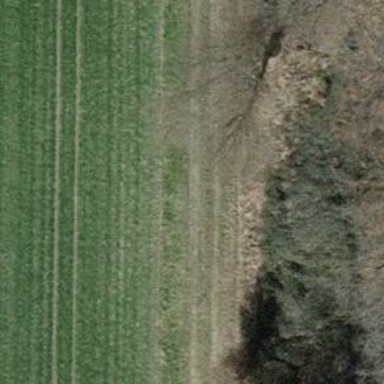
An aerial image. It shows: Grass track with grade3 surface.